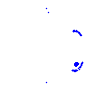
Particle: electron